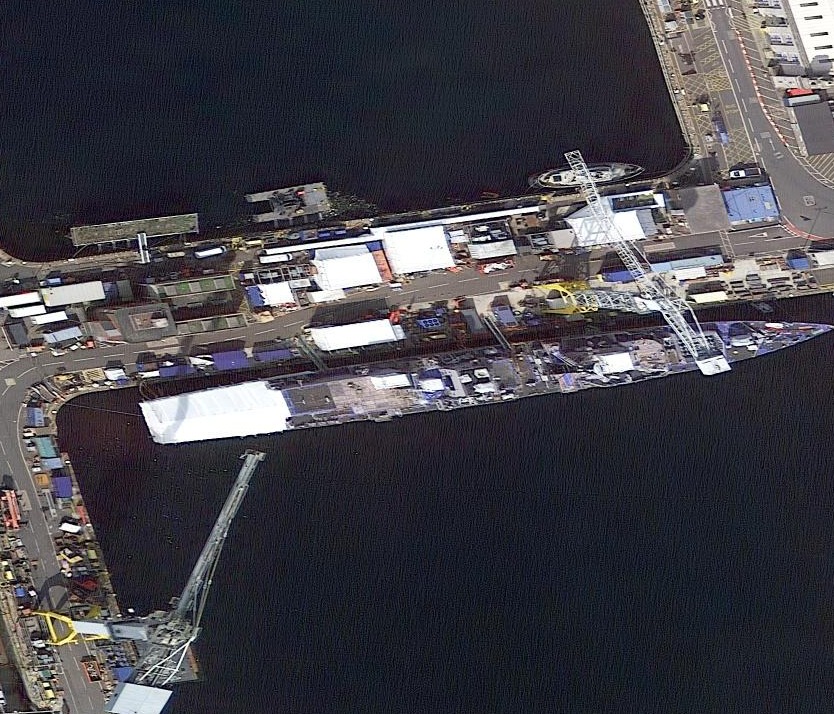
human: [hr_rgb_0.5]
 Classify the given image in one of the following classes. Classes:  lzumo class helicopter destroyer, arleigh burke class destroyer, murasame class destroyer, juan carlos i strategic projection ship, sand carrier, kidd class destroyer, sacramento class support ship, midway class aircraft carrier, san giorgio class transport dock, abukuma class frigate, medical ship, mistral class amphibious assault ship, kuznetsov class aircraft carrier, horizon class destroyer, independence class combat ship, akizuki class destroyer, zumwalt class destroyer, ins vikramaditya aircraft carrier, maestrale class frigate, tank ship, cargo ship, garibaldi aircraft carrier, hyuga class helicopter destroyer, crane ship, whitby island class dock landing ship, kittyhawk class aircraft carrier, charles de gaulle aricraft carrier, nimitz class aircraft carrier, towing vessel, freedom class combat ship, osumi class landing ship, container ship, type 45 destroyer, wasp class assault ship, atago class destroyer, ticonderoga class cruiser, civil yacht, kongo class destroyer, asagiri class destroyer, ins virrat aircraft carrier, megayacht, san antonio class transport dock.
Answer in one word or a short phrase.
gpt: Type 45 destroyer